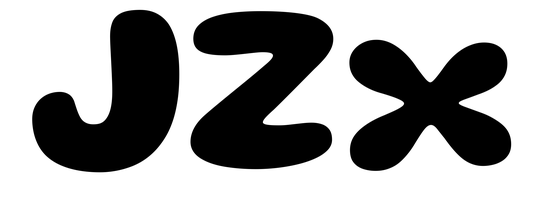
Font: Gluten_Bold